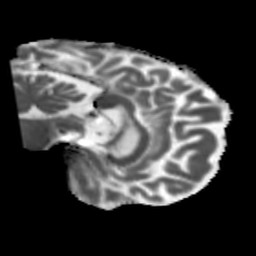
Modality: MD
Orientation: sagittal
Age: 66
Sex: male
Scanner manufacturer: siemens
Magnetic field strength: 3 T
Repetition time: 5.47 s
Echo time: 0.0854 s